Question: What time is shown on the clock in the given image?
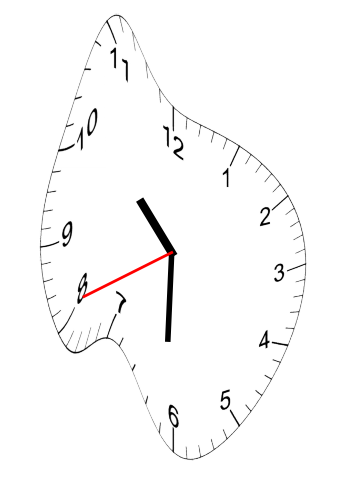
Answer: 10:30:41